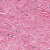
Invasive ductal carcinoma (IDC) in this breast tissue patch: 0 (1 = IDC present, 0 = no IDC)